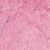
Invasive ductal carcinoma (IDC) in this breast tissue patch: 0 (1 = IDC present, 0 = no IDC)